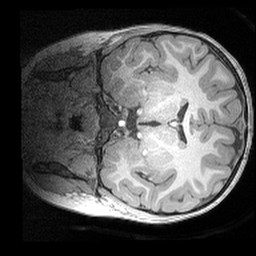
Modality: T1w
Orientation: coronal
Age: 4
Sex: male
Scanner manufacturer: siemens
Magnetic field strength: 3 T
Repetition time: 2.53 s
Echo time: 0.00164 s